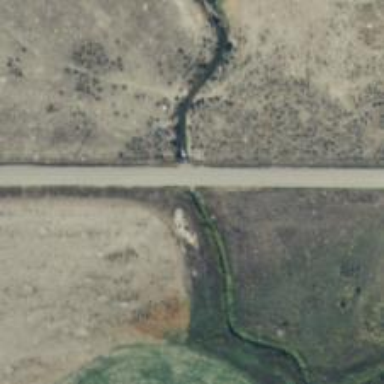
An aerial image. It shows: Culvert tunnel.